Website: home-depot
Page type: customer-info-address
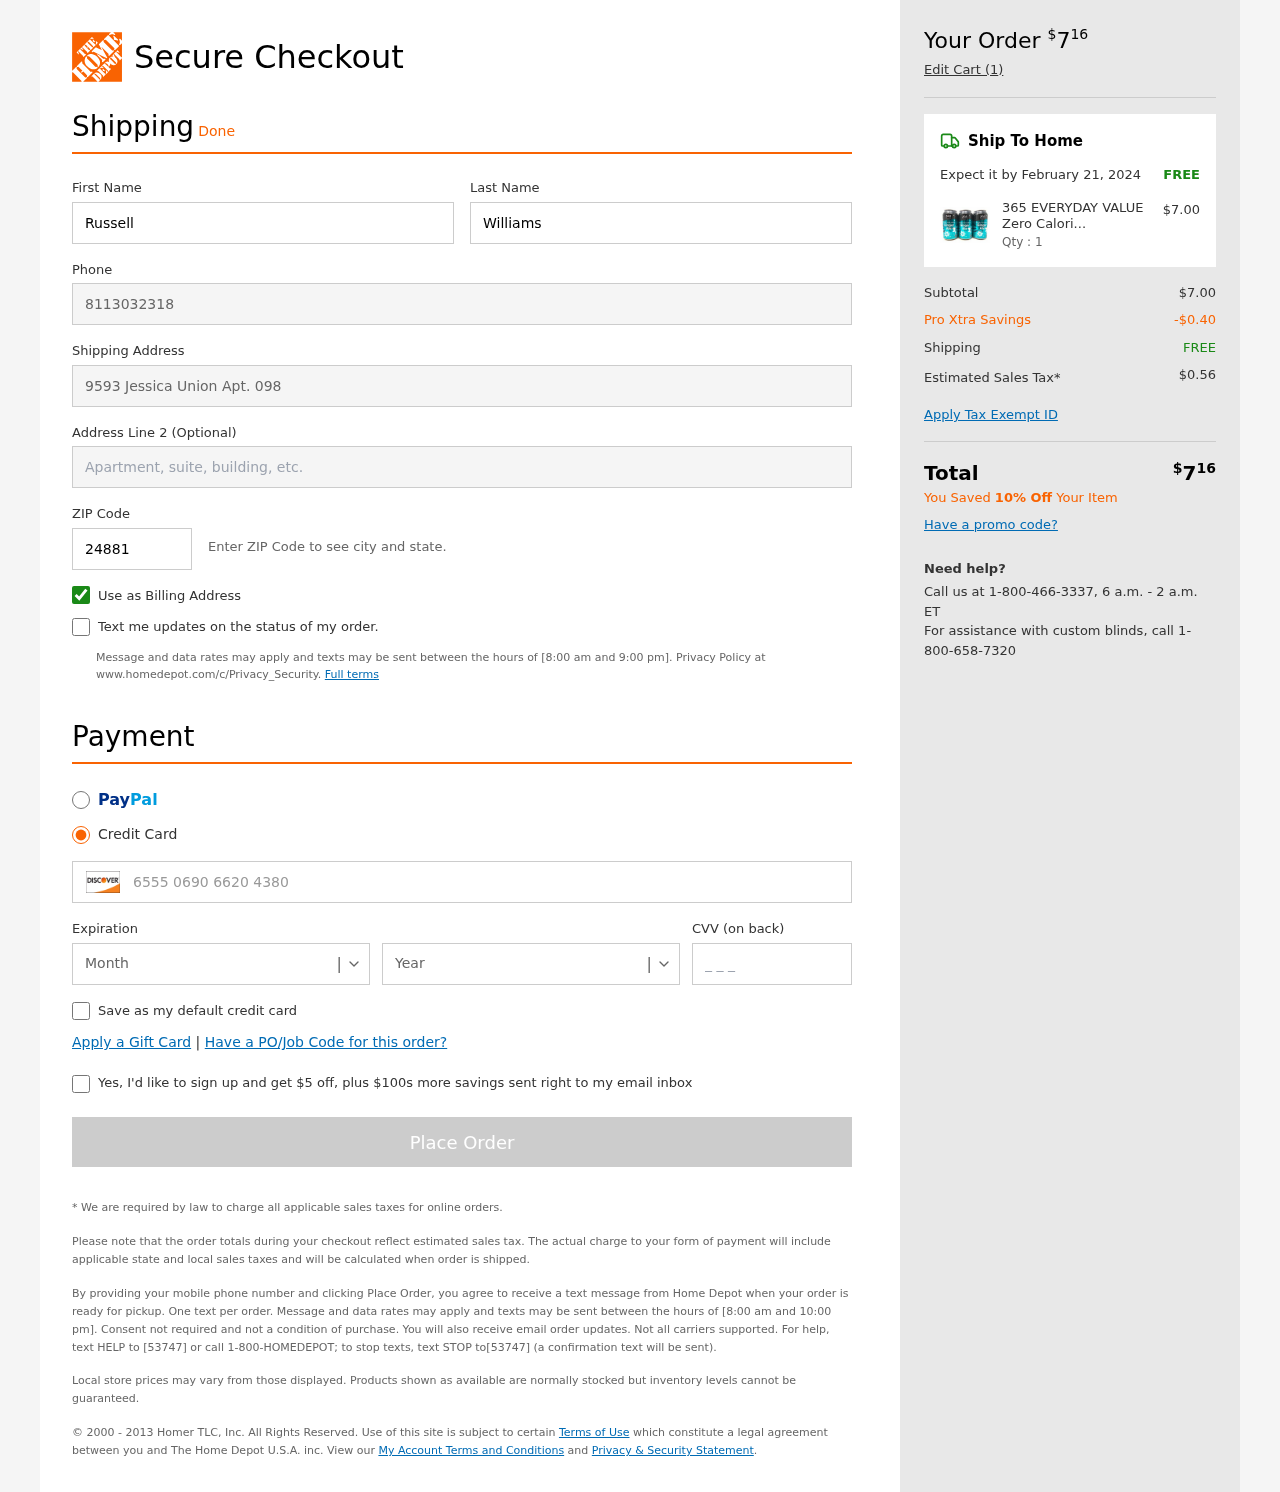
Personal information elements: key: PII_CARD_CVV
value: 980
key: PII_CARD_EXPIRY_MONTH
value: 02
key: PII_CARD_EXPIRY_YEAR
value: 26
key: PII_CARD_NUMBER
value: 6555 0690 6620 4380
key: PII_FIRSTNAME
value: Russell
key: PII_LASTNAME
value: Williams
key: PII_PHONE
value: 8113032318
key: PII_POSTCODE
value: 24881
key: PII_STREET
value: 9593 Jessica Union Apt. 098
Product elements: key: PRODUCT1_NAME
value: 365 EVERYDAY VALUE Zero Calorie Ginger Ale 6 Pack, 72 FZ
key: PRODUCT1_PRICE
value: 7
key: PRODUCT1_QUANTITY
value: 1
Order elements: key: ORDER_TOTAL
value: $716
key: ORDER_NUM_ITEMS
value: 1
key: ORDER_DELIVERY_DATE
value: February 21, 2024
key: ORDER_SHIPPING_COST
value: FREE
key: ORDER_SUBTOTAL
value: $7.00
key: ORDER_DISCOUNT
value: -$0.40
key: ORDER_SHIPPING_COST2
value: FREE
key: ORDER_TAX
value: $0.56
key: ORDER_TOTAL2
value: $716
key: ORDER_SAVINGS_MESSAGE
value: You Saved 10% Off Your Item